Question: I want a way to take the preview content (see image below) from Chrome Developer Tools and copy it as valid JSON rather than having to convert it into valid JSON.

I'm going to be inspecting a lot of requests on a website and taking the request body as JSON and using that in another part of a project I'm working on. I don't want to have to reconstruct the JSON. I know there are other ways I could perform the requests, but I'd rather just use the website normally and then find all the requests as I go rather then execute the requests on my own. So I'd really like to be able to do this. Thanks!
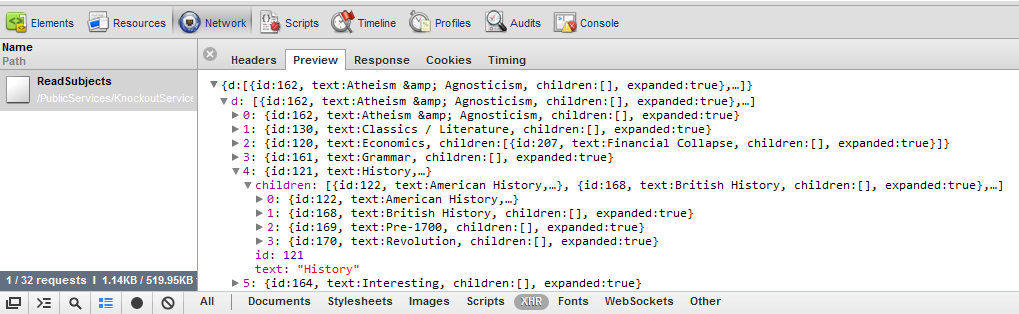
Answer: I just realized that the preview tab is a preview of the response rather than the request body. To get that as json text you just click the response tab and it will show you the response body. If you want the request body you look at the headers tab. In some cases it will just be form data.